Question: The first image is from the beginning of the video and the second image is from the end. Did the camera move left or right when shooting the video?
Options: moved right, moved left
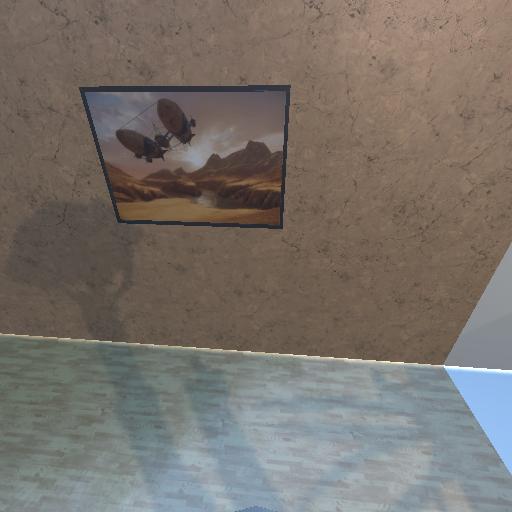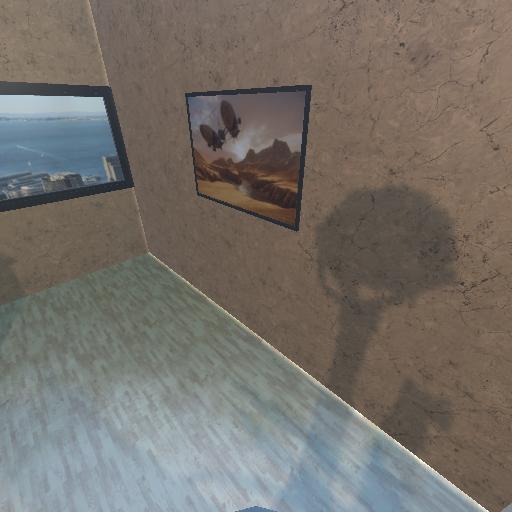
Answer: moved right